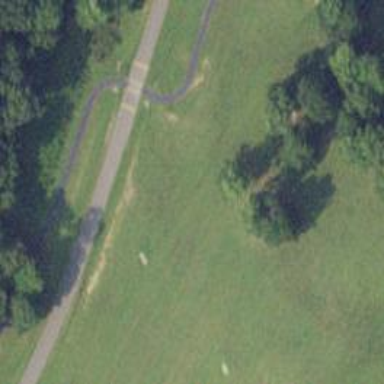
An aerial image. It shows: Disc golf basket.